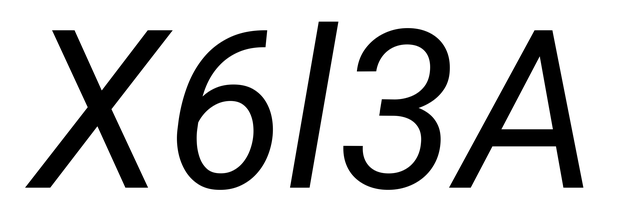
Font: Roboto-Italic_Italic